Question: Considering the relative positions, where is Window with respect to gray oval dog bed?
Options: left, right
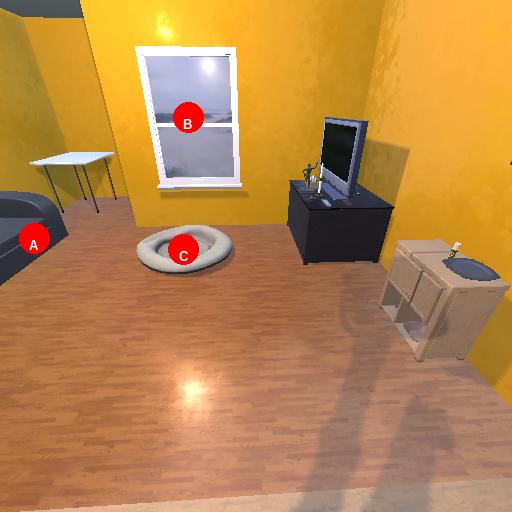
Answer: left